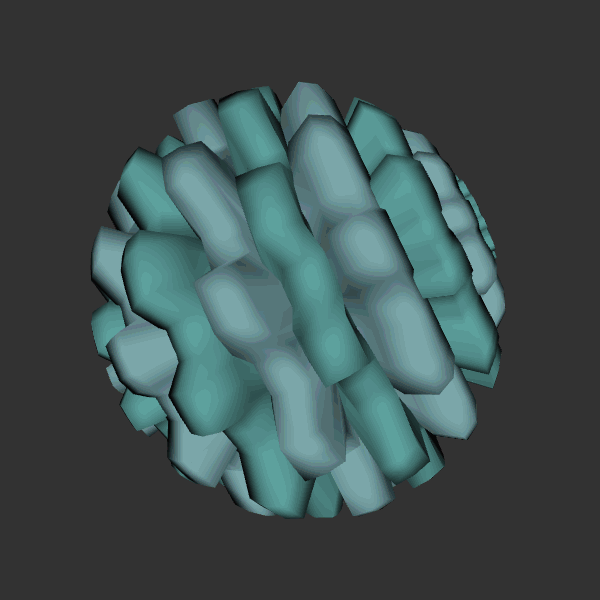
Background: dark